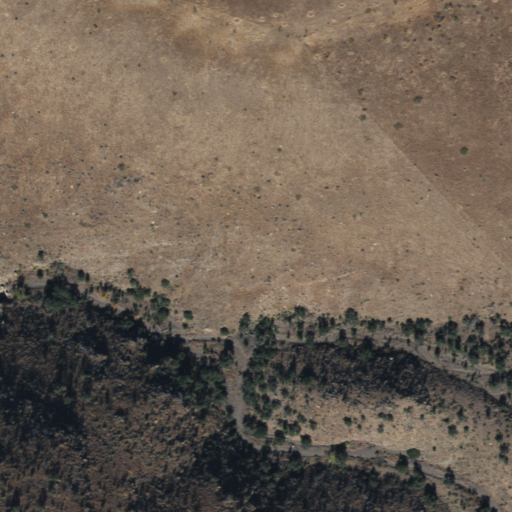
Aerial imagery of valley in Arizona named Brush Canyon containing shrub and evergreen forest